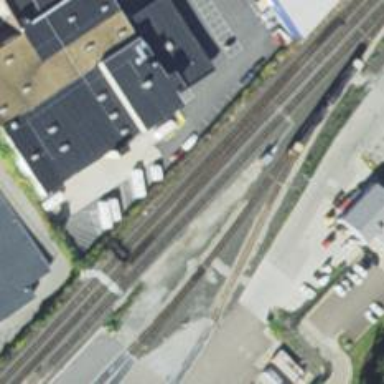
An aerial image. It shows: Railway track.